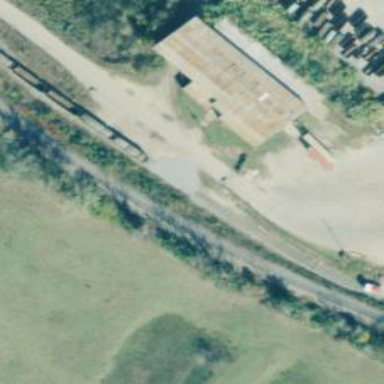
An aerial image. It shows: Rail spur service.